Field crop: maize
Growth stage: 2
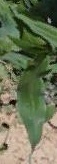
Species: maize